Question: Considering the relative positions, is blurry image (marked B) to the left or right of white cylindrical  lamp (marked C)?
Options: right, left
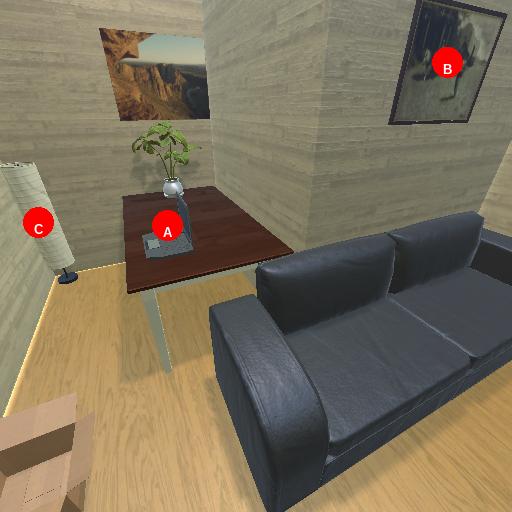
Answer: right